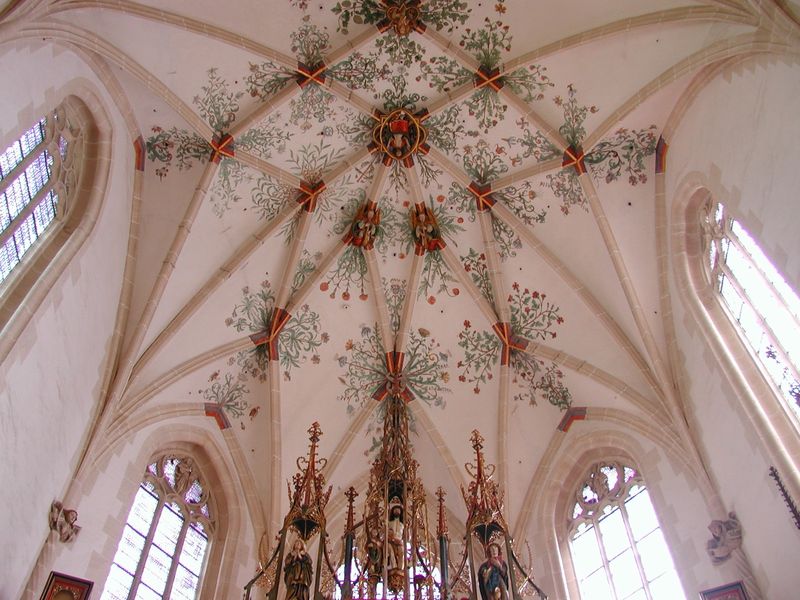
Titel: Blaubeuren, Klosterkirche
Standort: Blaubeuren, Klosterkirche (EU - D - BW)
Schlagwörter: mann, grün, äste, blume, blumen, fenster, hell, licht, weiss, blüten, rose, rosen, rot, ornament, architektur, stein, ast, kirche, figur, gold, decke, blatt, pflanze, pflanzen, gotik, engel, farbig, man, pilaster, figuren, church, white, windows, ornamente, foto, gewölbe, rippen, sterne, stängel, zwickel, altar, kathedrale, schlussstein, kirchenschiff, kreuzrippengewölbe, rippengewölbe, spitzbögen, christus, apsis, kirchenraum, chor, vegetabil, putten, maria, auszug, streben, bau, aufzug, vergoldung, schnitzwerk, lanzettfenster, maßwerk, rippe, ceiling, spätgotik, schnitzaltar, gewölberippe, jezus